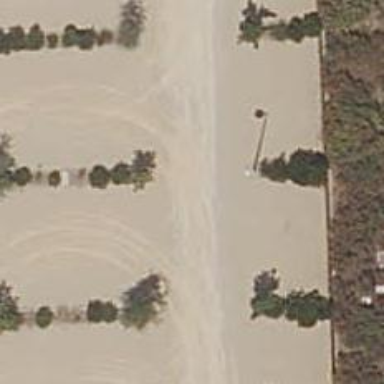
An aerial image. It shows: Parking aisle with sandy surface. The road is designated as service road.